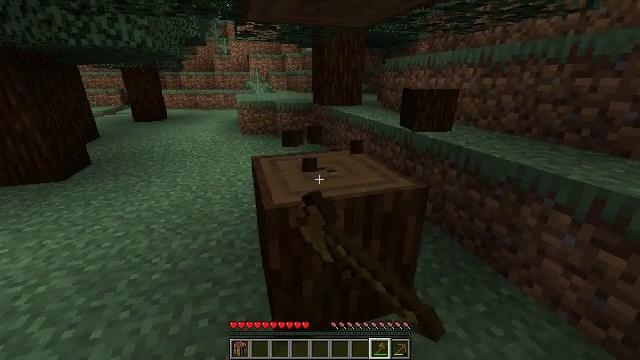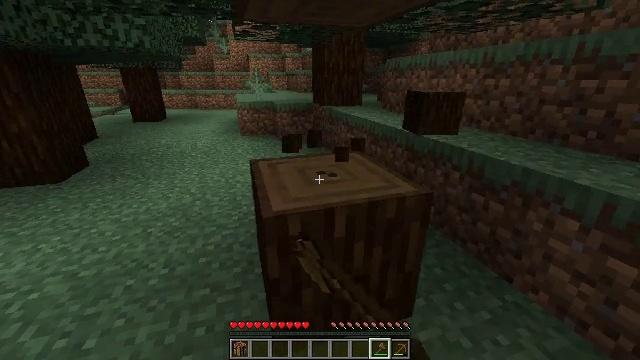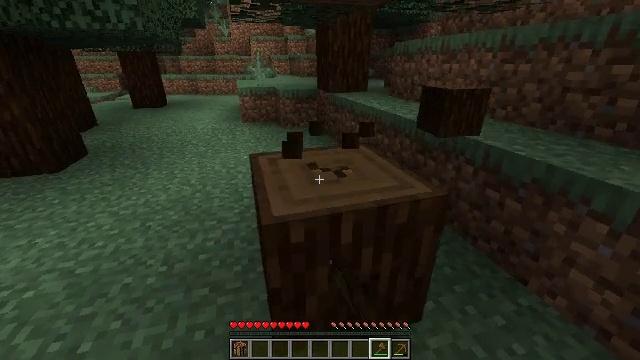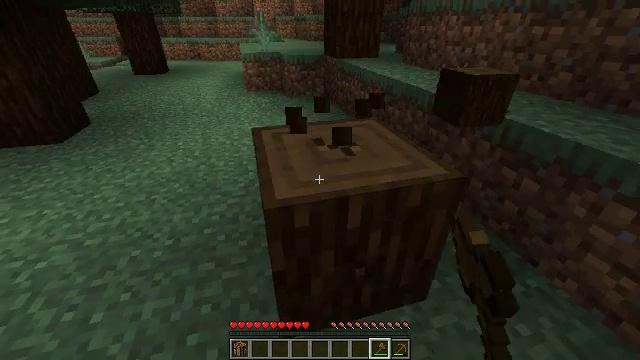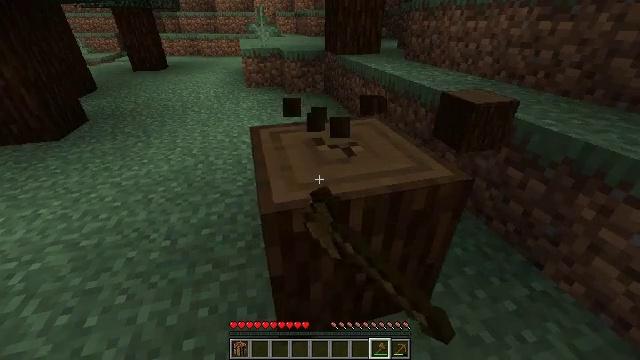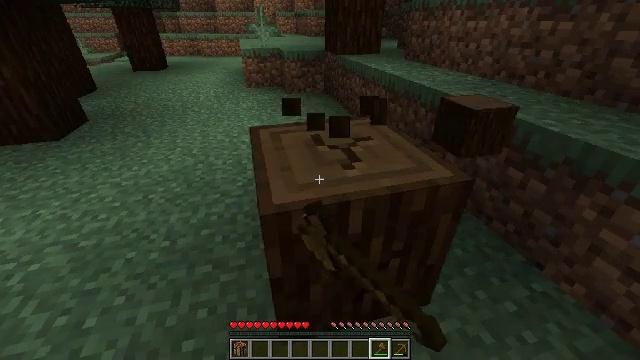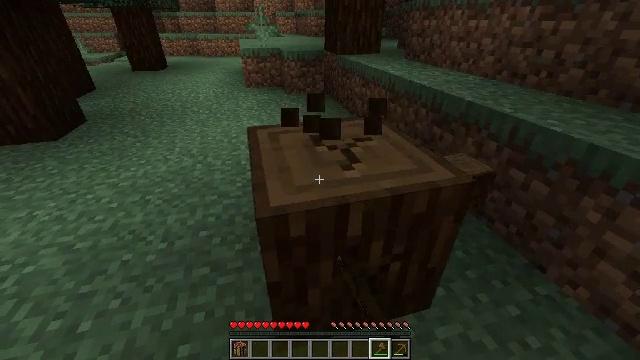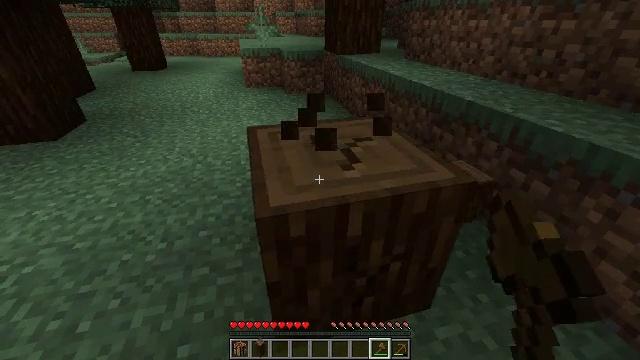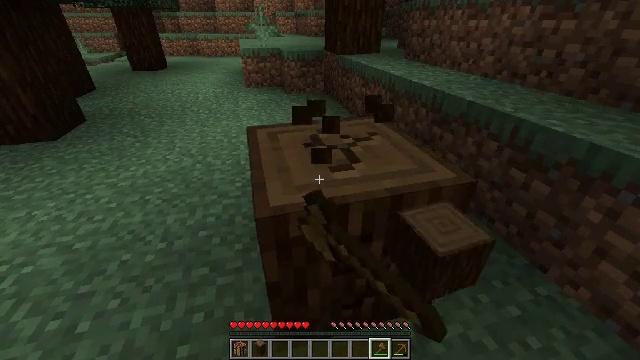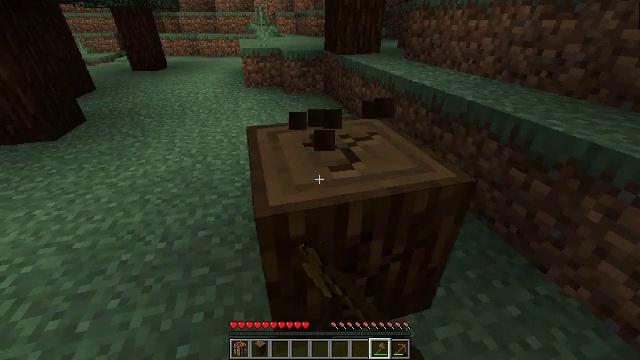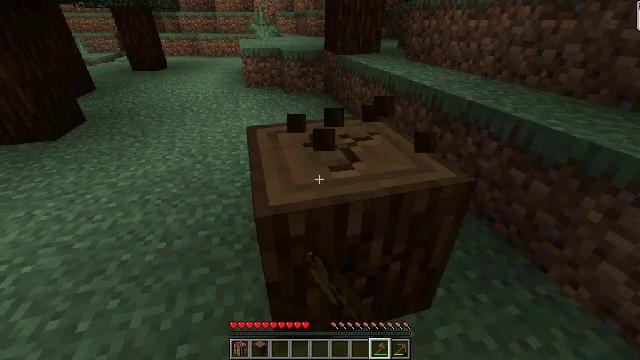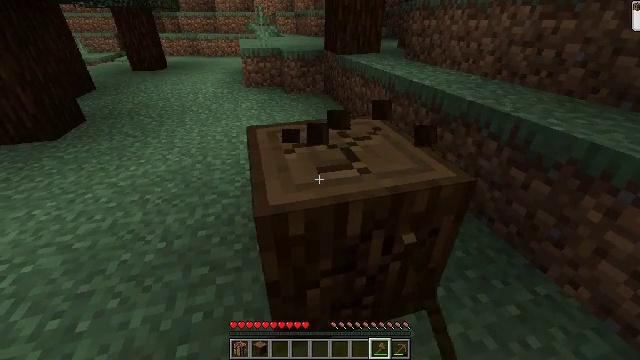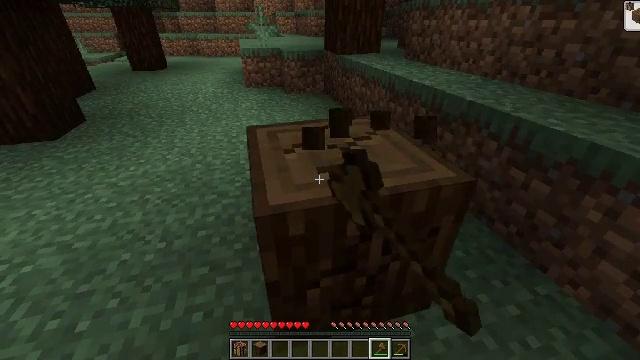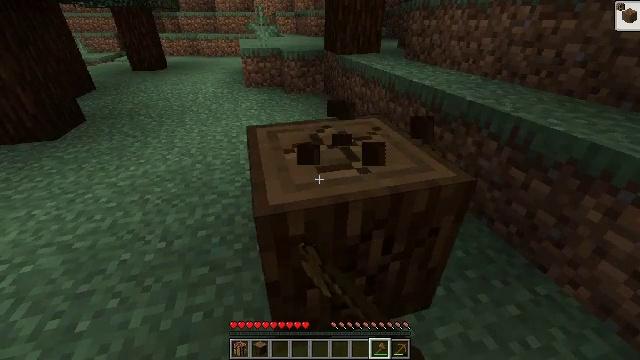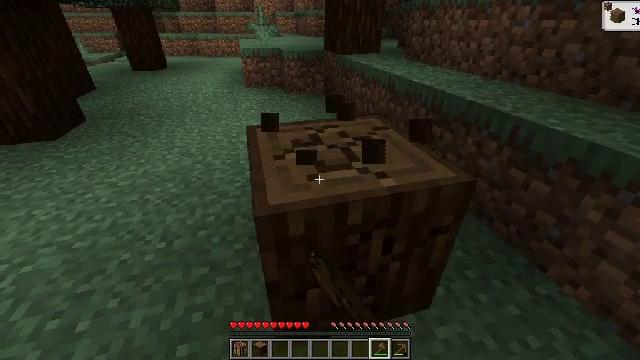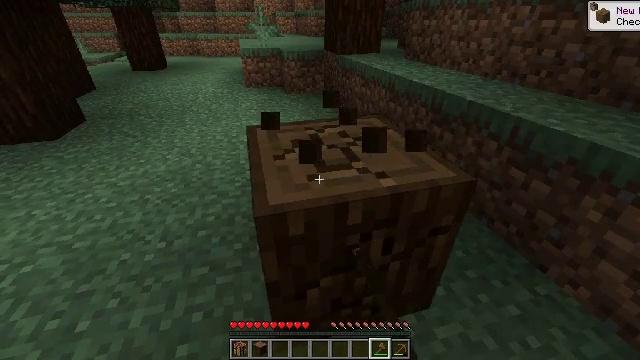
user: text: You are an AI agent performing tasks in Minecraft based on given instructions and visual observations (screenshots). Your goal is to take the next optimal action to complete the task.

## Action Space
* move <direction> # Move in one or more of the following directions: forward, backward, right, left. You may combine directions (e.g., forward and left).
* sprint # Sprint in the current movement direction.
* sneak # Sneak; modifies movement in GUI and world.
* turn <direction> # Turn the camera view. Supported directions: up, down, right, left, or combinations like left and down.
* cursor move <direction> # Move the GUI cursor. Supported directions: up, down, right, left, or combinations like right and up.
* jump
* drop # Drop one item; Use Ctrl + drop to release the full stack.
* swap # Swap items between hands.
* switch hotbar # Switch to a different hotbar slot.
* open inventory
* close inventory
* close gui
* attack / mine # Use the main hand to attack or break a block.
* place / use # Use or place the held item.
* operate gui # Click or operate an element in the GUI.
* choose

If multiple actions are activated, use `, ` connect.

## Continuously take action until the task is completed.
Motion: motion action
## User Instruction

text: Break the spruce log from the tree.
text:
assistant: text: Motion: move forward, attack / mine
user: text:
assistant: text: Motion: move forward, turn down, attack / mine
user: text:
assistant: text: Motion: turn left and down, attack / mine
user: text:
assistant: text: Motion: attack / mine
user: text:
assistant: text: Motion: attack / mine
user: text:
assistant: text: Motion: attack / mine
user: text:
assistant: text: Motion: attack / mine
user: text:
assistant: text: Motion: attack / mine
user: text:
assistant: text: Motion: attack / mine
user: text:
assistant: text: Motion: attack / mine
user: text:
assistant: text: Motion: attack / mine
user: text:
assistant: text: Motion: attack / mine
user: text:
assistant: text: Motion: attack / mine
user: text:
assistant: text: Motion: attack / mine
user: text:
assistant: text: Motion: attack / mine
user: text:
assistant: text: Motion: attack / mine
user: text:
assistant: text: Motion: attack / mine
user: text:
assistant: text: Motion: attack / mine
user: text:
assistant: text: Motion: attack / mine
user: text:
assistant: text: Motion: attack / mine
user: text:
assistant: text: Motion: move forward, attack / mine
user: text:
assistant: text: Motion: move forward, attack / mine
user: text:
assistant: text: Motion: move forward, attack / mine
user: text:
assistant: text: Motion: move forward, attack / mine
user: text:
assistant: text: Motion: move forward, attack / mine
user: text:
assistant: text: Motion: move forward, attack / mine
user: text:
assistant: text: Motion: attack / mine
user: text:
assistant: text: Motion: attack / mine
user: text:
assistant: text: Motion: attack / mine
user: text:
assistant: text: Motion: attack / mine